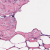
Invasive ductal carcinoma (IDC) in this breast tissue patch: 0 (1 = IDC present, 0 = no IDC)